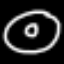
Label: donut